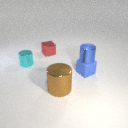
large brown metal cylinder in front of small red metal cube